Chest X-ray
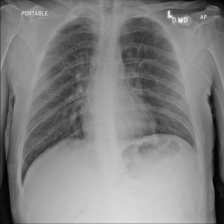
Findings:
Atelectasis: negative
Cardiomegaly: negative
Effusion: negative
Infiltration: negative
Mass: negative
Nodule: negative
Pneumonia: negative
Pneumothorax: negative
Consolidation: negative
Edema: negative
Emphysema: negative
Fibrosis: negative
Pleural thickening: negative
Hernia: negative